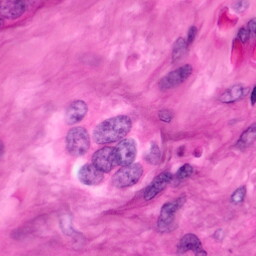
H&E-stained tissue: Pancreatic